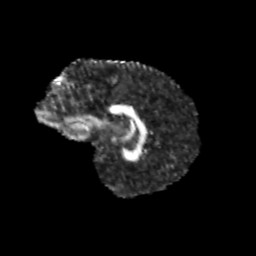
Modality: FA
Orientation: sagittal
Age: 12
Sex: female
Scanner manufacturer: siemens
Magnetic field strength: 3 T
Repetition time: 3.8 s
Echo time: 0.07 s